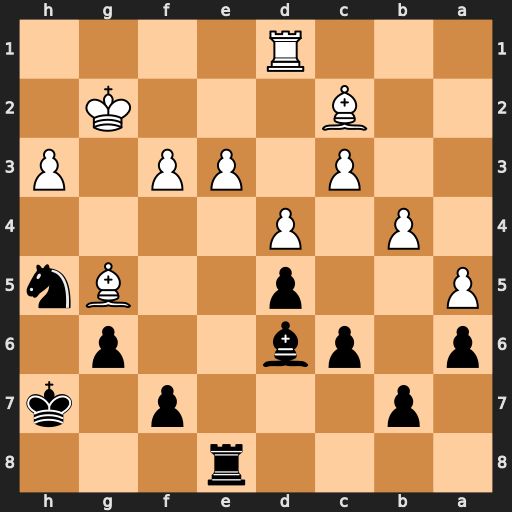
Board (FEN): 4r3/1p3p1k/p1pb2p1/P2p2Bn/1P1P4/2P1PP1P/2B3K1/3R4
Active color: b
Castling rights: -
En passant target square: -
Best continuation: f6 e4 fxg5